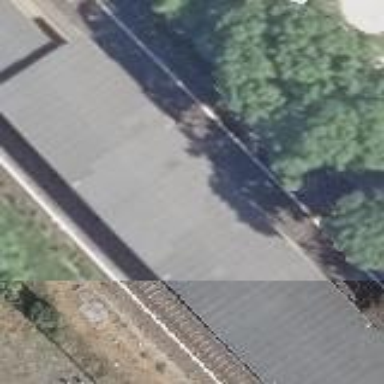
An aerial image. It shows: Train station with roof.